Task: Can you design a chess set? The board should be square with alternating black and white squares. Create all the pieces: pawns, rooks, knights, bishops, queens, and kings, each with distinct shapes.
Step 1935:
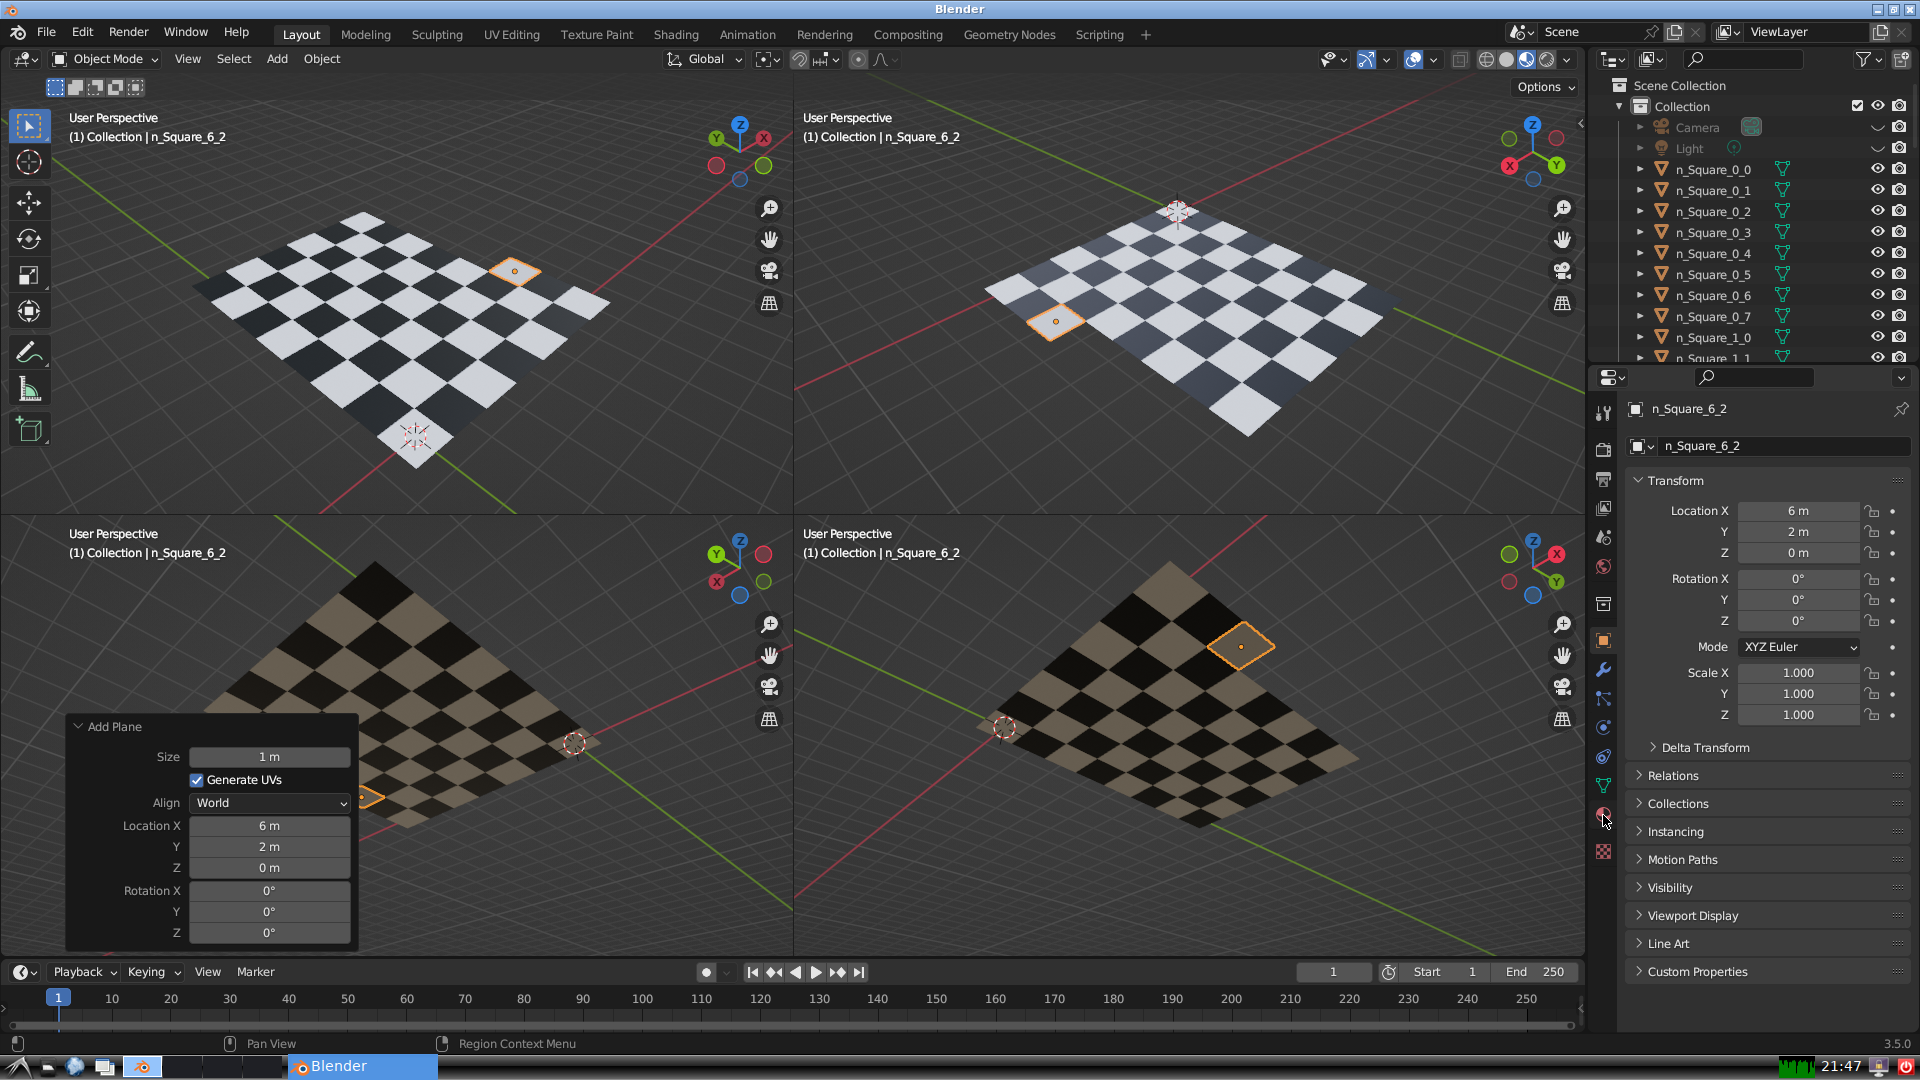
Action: click: no